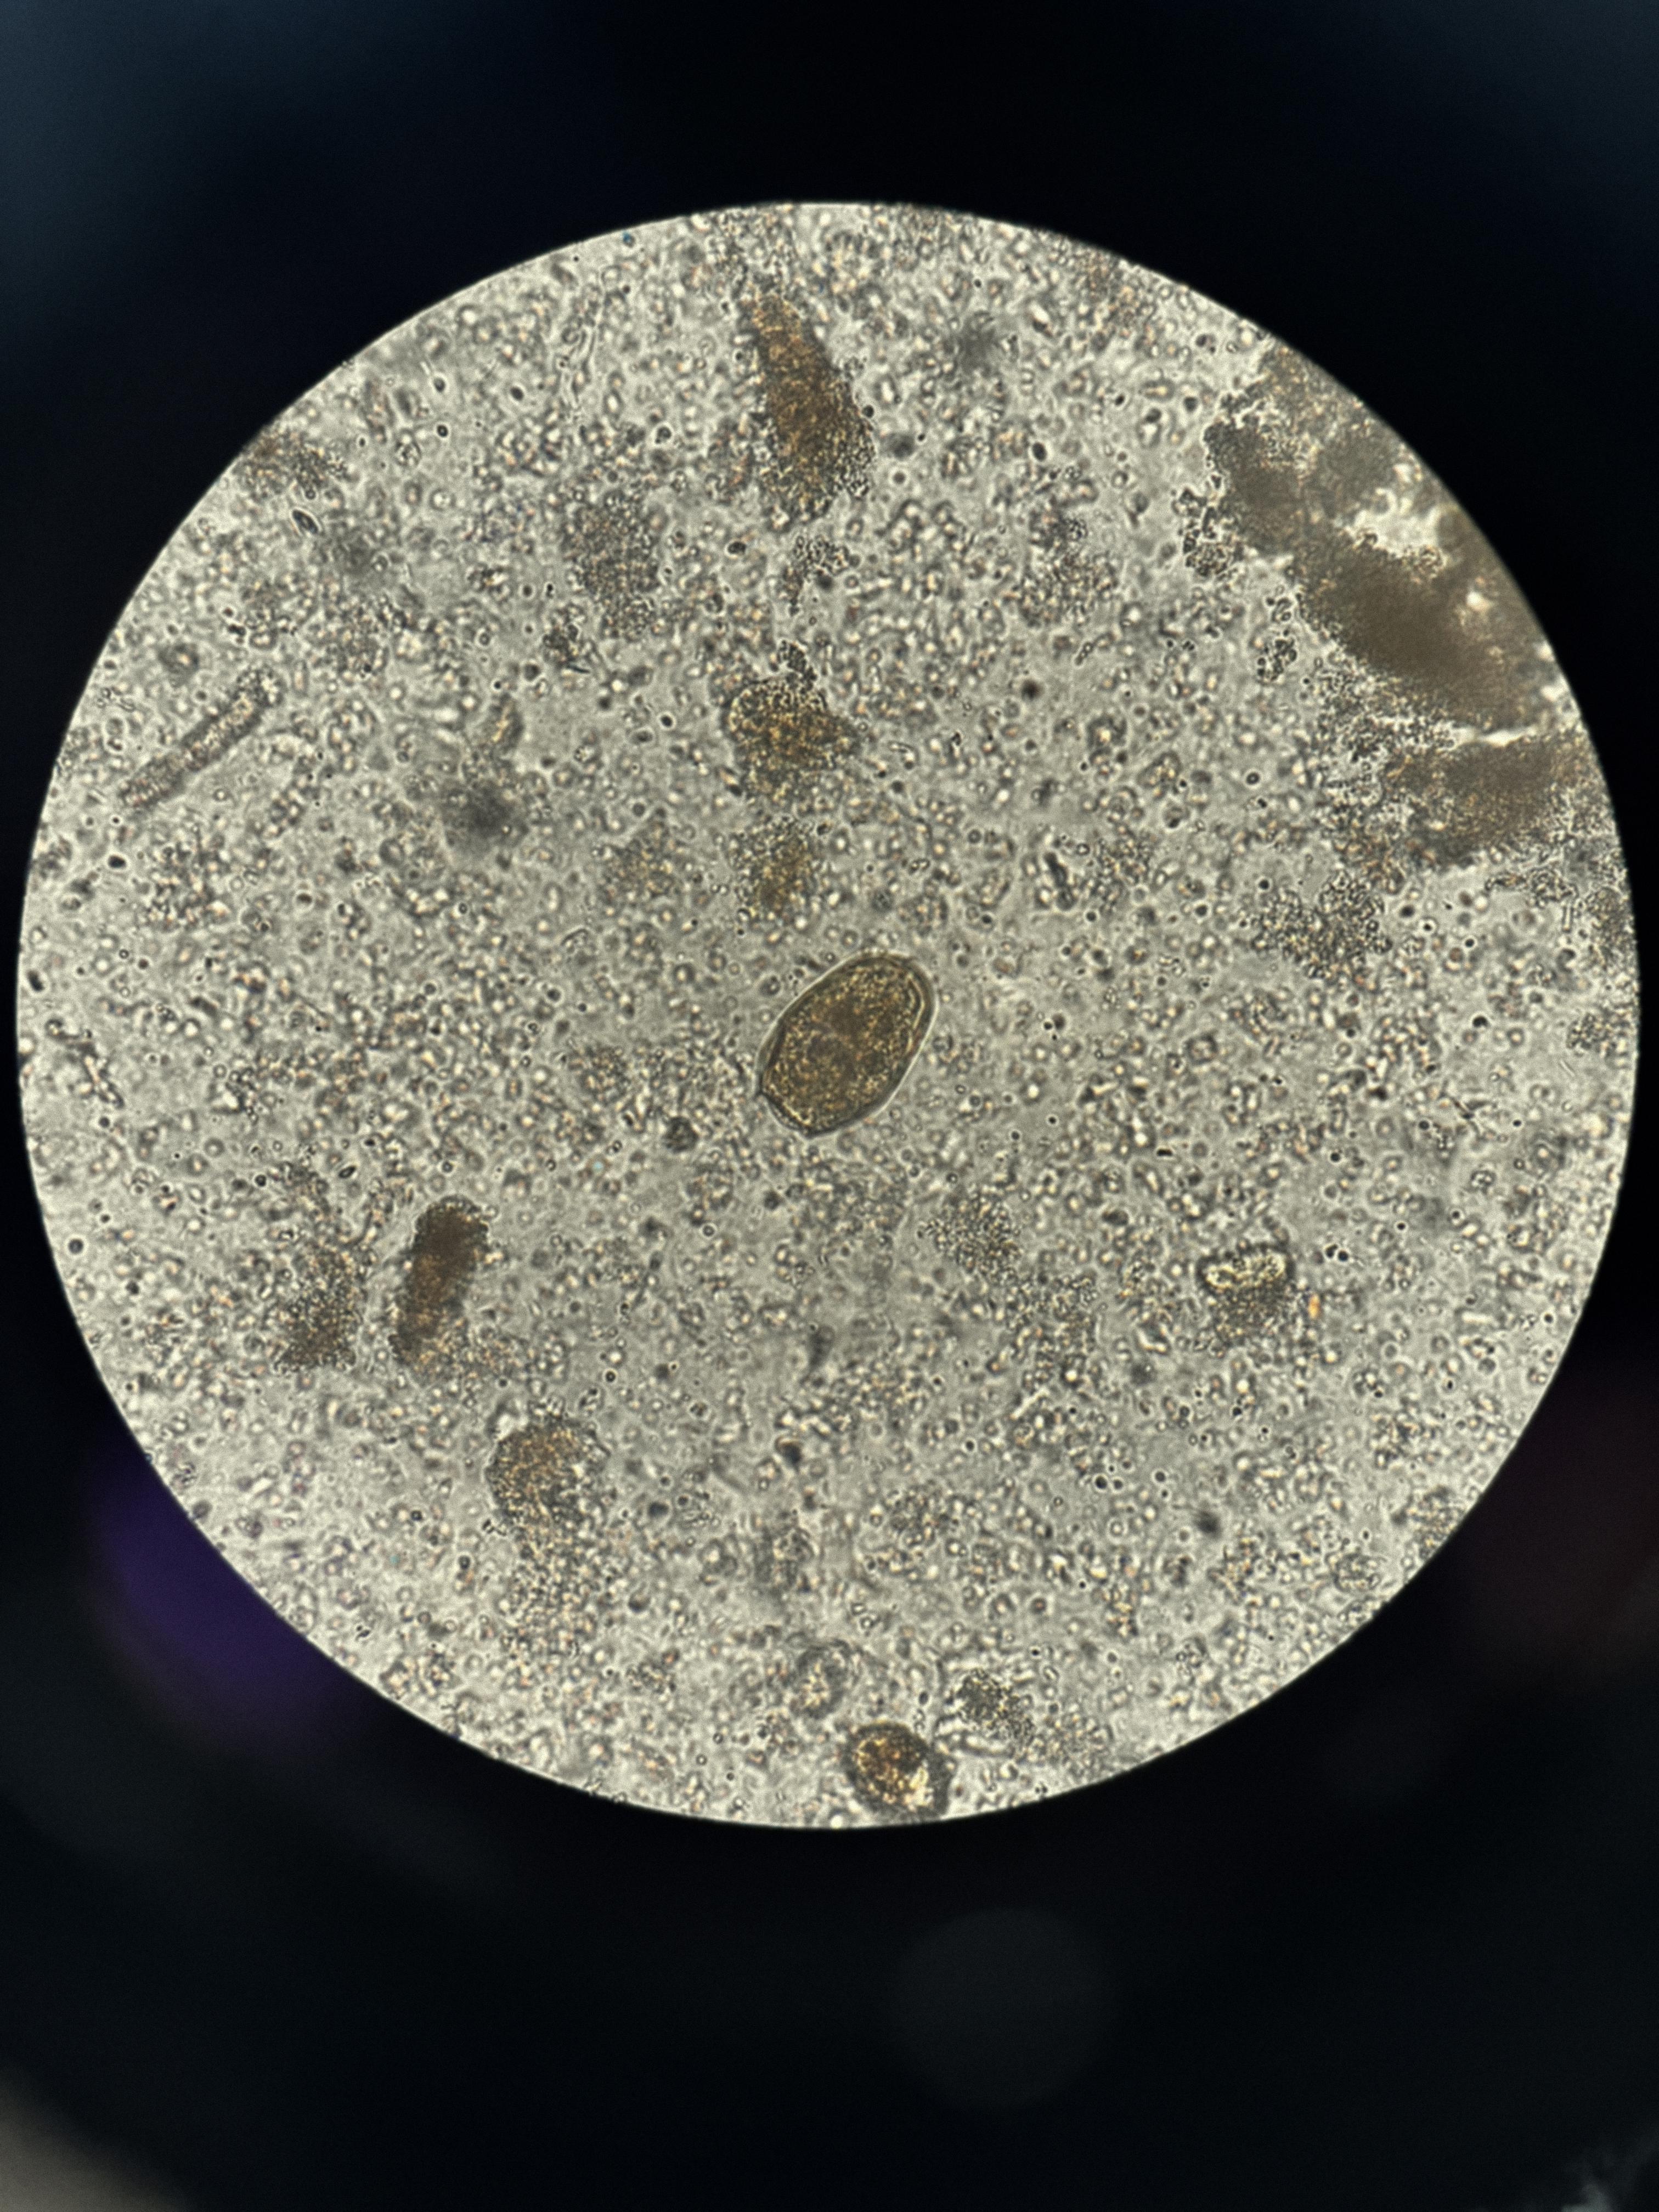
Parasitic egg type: Paragonimus spp